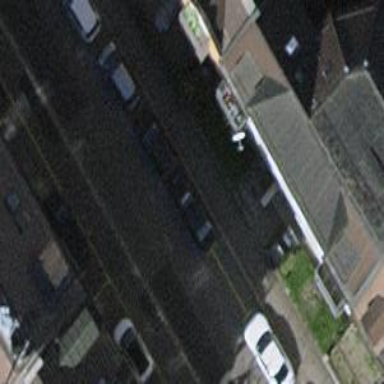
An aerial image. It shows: Parking lane designated for parking.